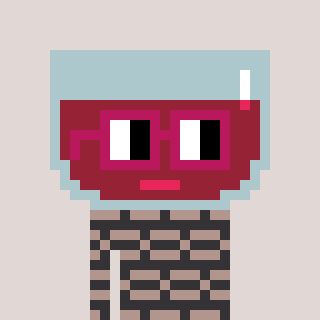
a pixel art character with square dark red glasses, a wine-shaped head and a grayscale-colored body on a warm background